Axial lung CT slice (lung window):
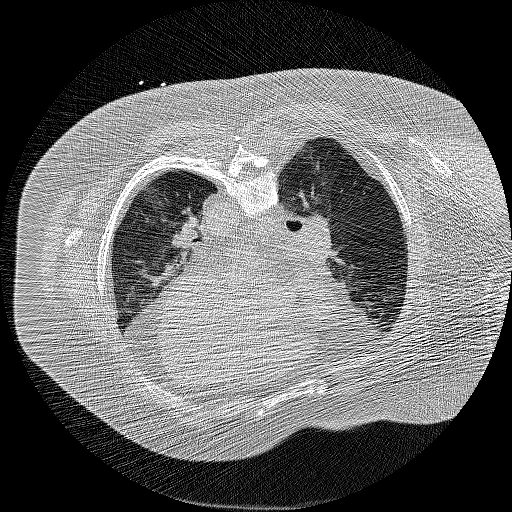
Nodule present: no